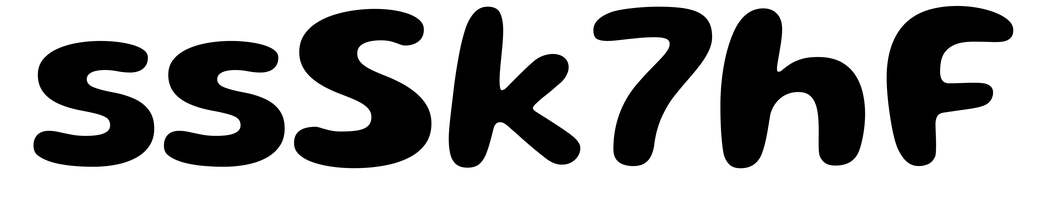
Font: Gluten_SemiBold